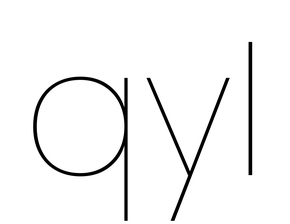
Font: Poppins-Thin